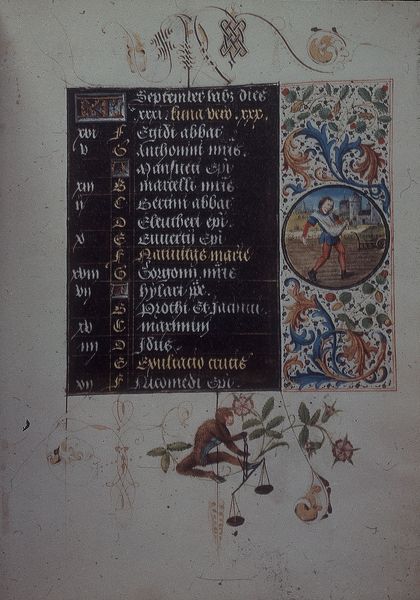
Titel: Stundenbuch der Maria von Burgund
Künstler: Liévin van Lathem
Institution: Wien, Österreichische Nationalbibliothek
Schlagwörter: mann, blumen, schwarz, ornament, affe, ranken, schrift, papier, acker, waage, buchstaben, initiale, buchseite, schnörkel, prinz, arabesken, details, verziehrung, latein, buchmalerei, schnörckel, säen, lothographie